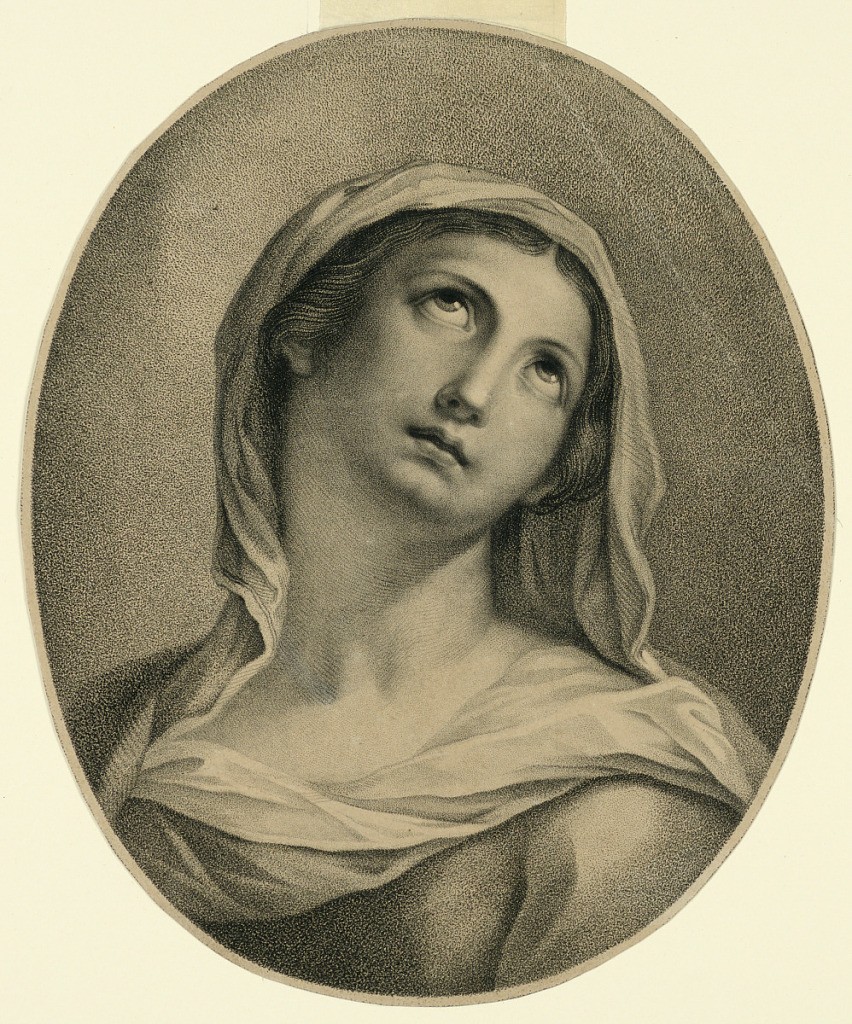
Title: Magdalen
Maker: Francesco Bartolozzi, Italian, active England, 1727–1815
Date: ca. 1775–1800
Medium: Stipple engraving on white paper
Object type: Print
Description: The head and shoulders of Mary Magdalene. Her head tilts to her left, her eyes lifted upward.